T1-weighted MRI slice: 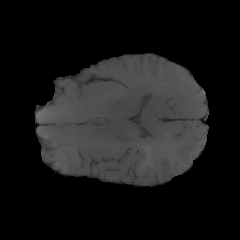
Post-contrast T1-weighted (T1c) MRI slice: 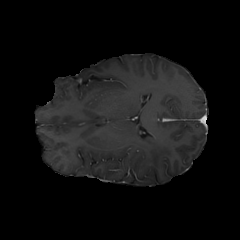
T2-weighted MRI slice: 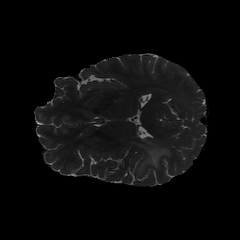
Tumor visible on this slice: yes